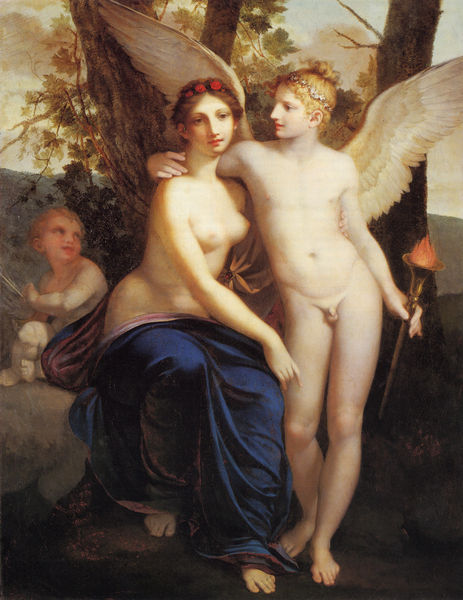
Titel: L'union de l'Amour et de l'Amitié, Die Vereinigung von Liebe und Freundschaft
Künstler: Pierre Paul Prudhon
Standort: Minneapolis (Minnesota)
Institution: The Minneapolis Institute of Arts
Schlagwörter: akt, baum, berg, blau, blätter, dunkel, feder, felsen, feuer, flügel, fuß, gemälde, hand, haut, himmel, körper, laub, mann, nackt, nackter, schatten, umhang, weiß, akte, baumstämme, bäume, frauen, gelb, grün, landschaft, menschen, mädchen, ocker, sitzen, äste, blume, blumen, braun, brust, busen, finger, frau, frisur, frisuren, grau, haar, hell, hintergrund, kleid, licht, mund, nase, ohr, orange, profil, schmuck, schwarz, blick, rose, rosen, rot, tuch, wiese, beige, malerei, blond, arm, arme, augen, blass, falten, federn, gefieder, haarschmuck, inkarnat, mensch, stein, steine, hals, hände, öl, ast, baumstamm, hügel, natur, stamm, sonne, boden, auge, gewand, haare, sitzend, stoff, stoffe, tücher, drei, kind, klassizismus, paar, personen, blatt, person, lippe, lippen, locke, locken, ohren, renaissance, rosa, wald, engel, putte, putto, beine, brüste, dutt, füße, hintern, sommer, liebe, umarmung, stab, jungen, berge, fels, gebirge, sonnenlicht, lila, violett, herbst, baby, idylle, haarband, figuren, stämme, falte, nasen, zopf, sitzt, nabel, bauch, kontrapost, junge, bauchnabel, brustwarze, brustwarzen, geschlecht, knie, scham, wade, zehe, zehen, umarmen, barfuss, penis, flamme, idyll, haarkranz, allegorie, kranz, mythologie, göttin, jüngling, baumgruppe, efeu, androgyn, freiheit, götter, toga, waldboden, blumenkranz, malerie, venus, kränze, kitsch, weinrebe, amor, verhüllt, geflügelt, kitschig, tunika, fackel, zwitter, bau, berührung, hoden, glied, metapher, böume, haös, aufschauen, amorette, cupidon, flügeln, haaren, transe, umarmt, harkranz, feue, engel blau